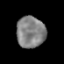
Tissue: prostate
Cell type: Epithelial cells
Senescence score: 0.3501
Nuclear area (px): 882
Mean DAPI intensity: 130.127